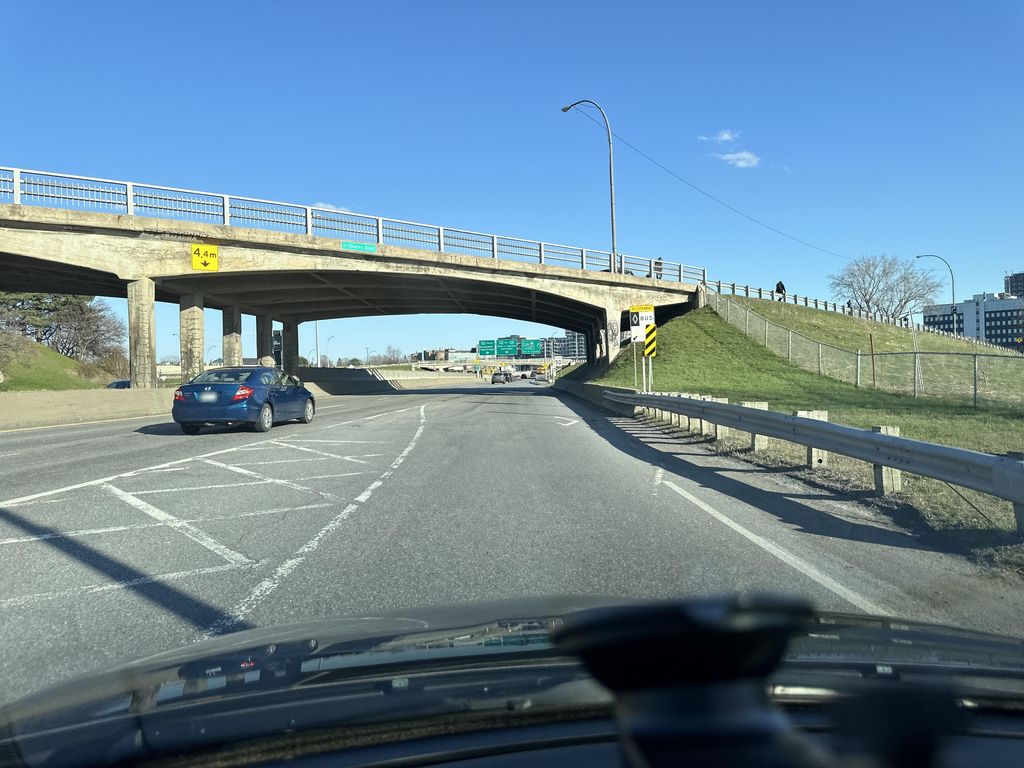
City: montreal